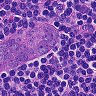
Metastatic tissue present: yes